Interaction volume radius: 5 \u00c5
Interaction volume height: 10 \u00c5
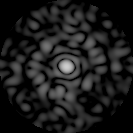
Disorder parameter: 0.8382